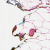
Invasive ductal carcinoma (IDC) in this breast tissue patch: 0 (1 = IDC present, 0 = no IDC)